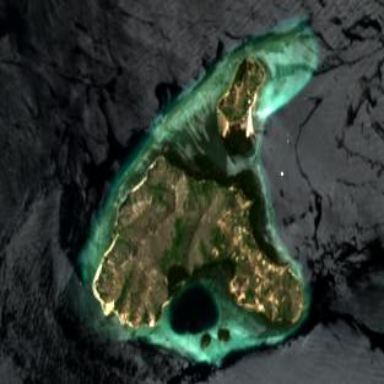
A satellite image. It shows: Island with natural coastline.